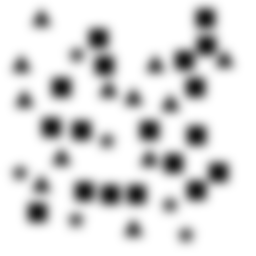
Squares: 18
Triangles: 12
Stars: 6
Total shapes: 36